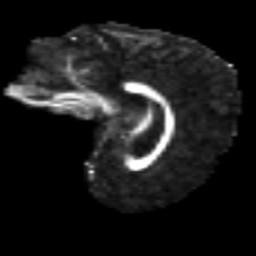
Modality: FA
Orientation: sagittal
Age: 40
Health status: ill
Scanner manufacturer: philips
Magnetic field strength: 3 T
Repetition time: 9 s
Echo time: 0.127 s